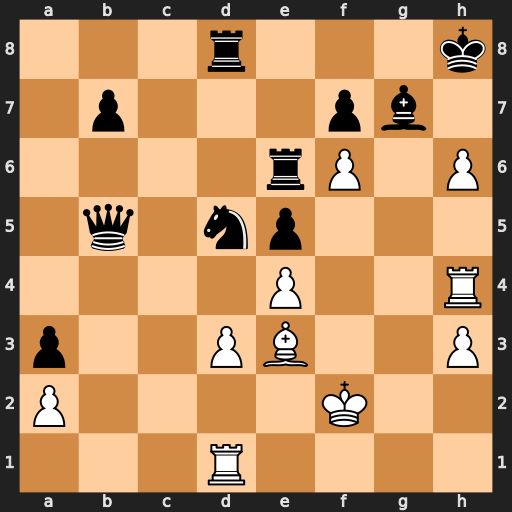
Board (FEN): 3r3k/1p3pb1/4rP1P/1q1np3/4P2R/p2PB2P/P4K2/3R4
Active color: w
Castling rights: -
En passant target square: -
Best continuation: hxg7+ Kg8 Rh8#